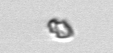
Label: Heterocapsa_rotundata